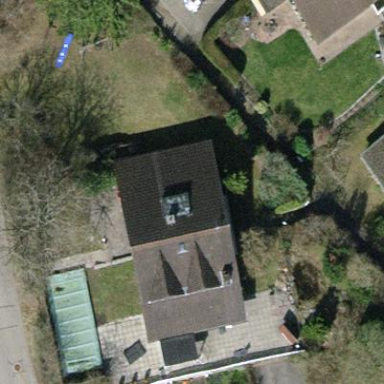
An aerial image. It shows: Gabled roof house.